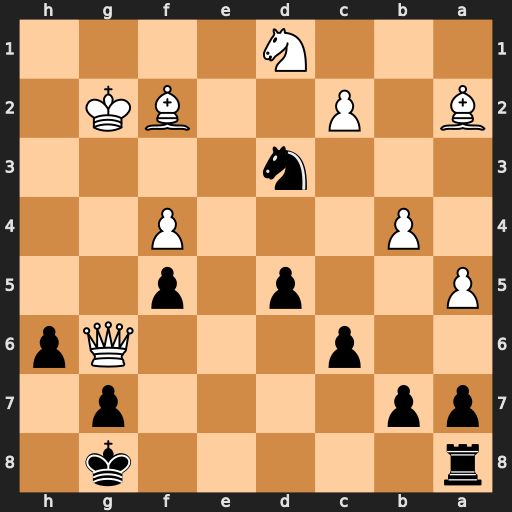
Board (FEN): r5k1/pp4p1/2p3Qp/P2p1p2/1P3P2/3n4/B1P2BK1/3N4
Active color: b
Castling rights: -
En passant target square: -
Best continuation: Nxf4+ Kg3 Nxg6